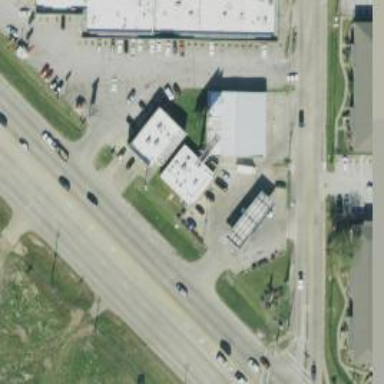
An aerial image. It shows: Convenience shop.